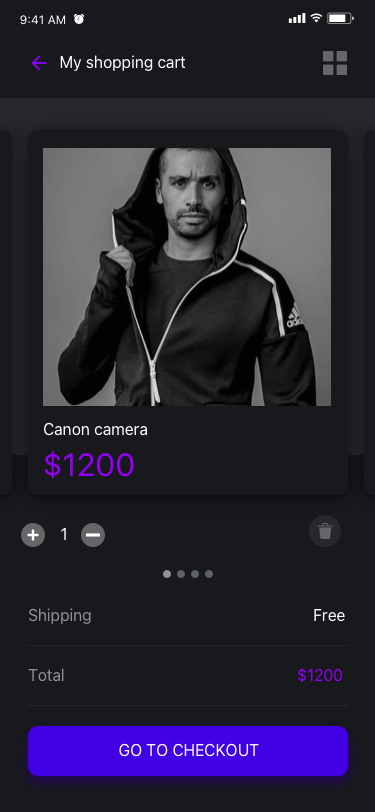
Text in this UI design:
My shopping cart
UI Text/Heading/H5/Brandcolor
Canon camera
$1200
1
Shipping
           Free
3 items
Total
$1200
3 items
GO TO CHECKOUT
9:41 AM